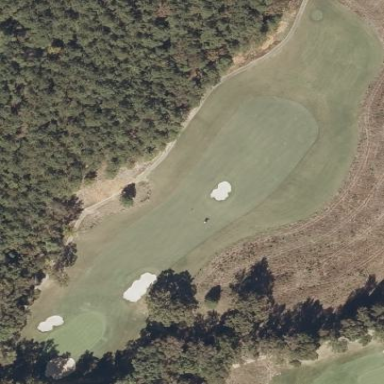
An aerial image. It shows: Rough area on grassy golf course.